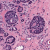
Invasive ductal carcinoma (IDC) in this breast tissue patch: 0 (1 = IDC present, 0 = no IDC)